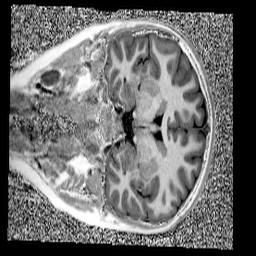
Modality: UNIT1
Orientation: coronal
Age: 11
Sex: female
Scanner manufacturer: siemens
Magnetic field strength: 3 T
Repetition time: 4 s
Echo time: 0.00299 s